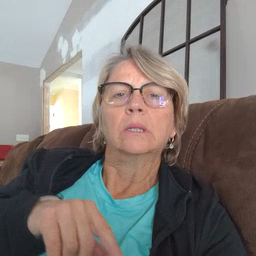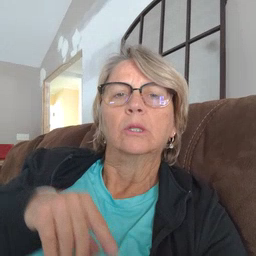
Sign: nose